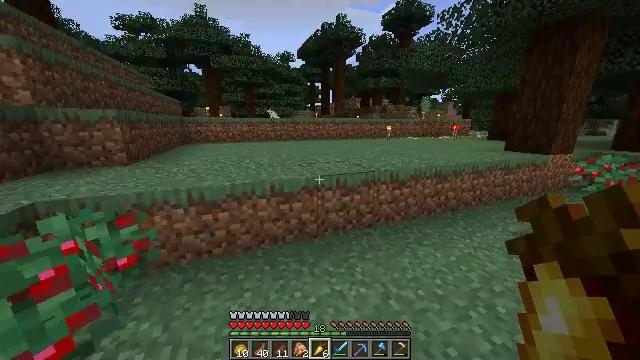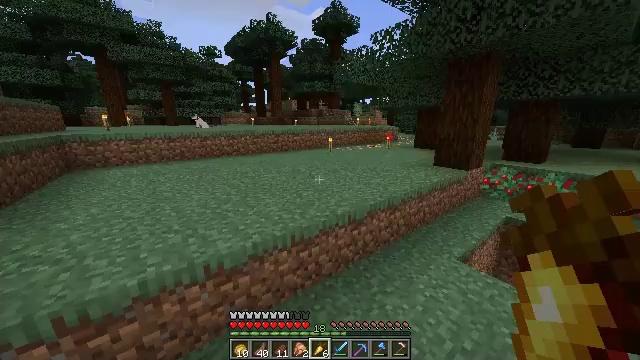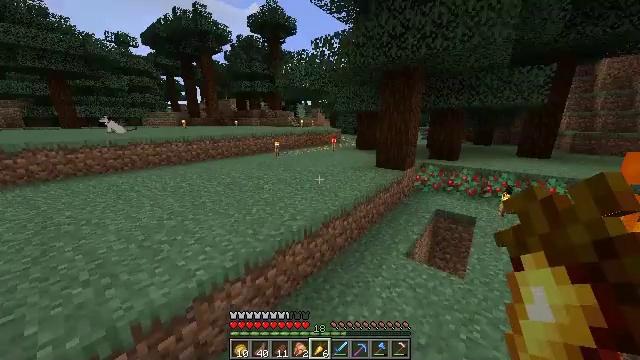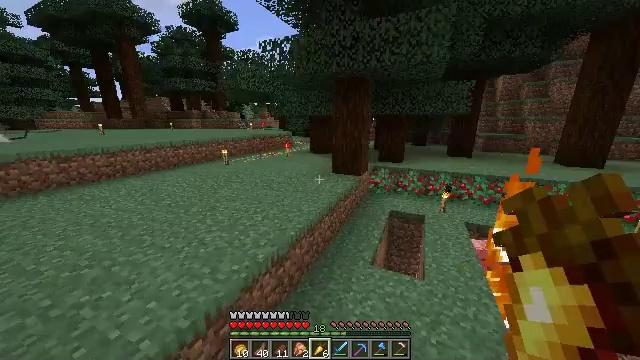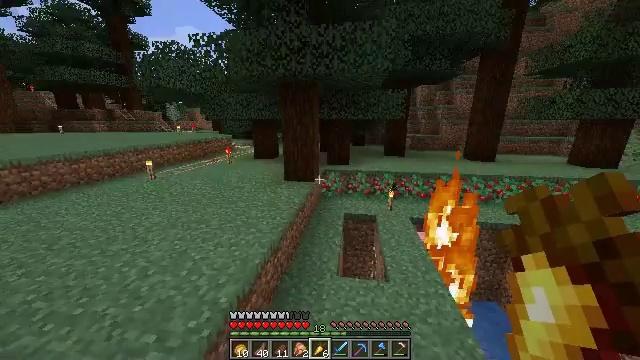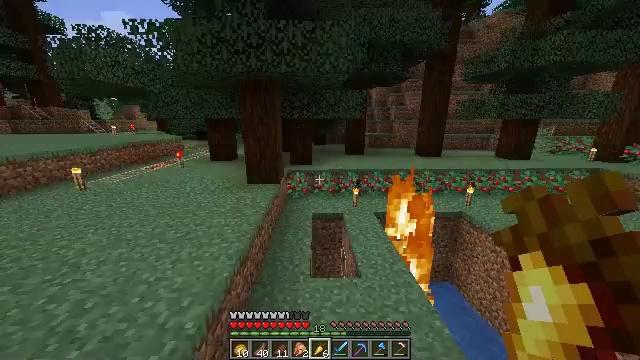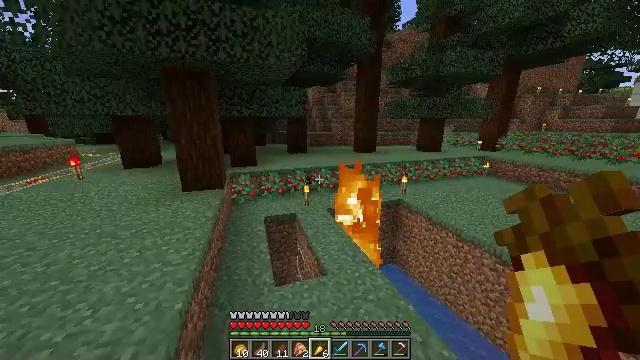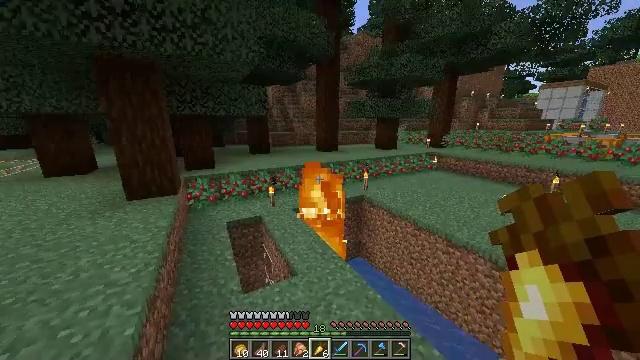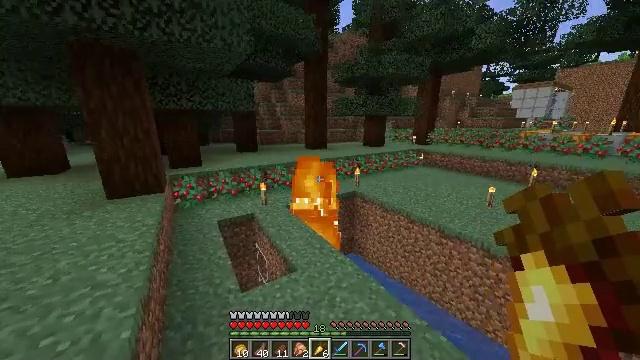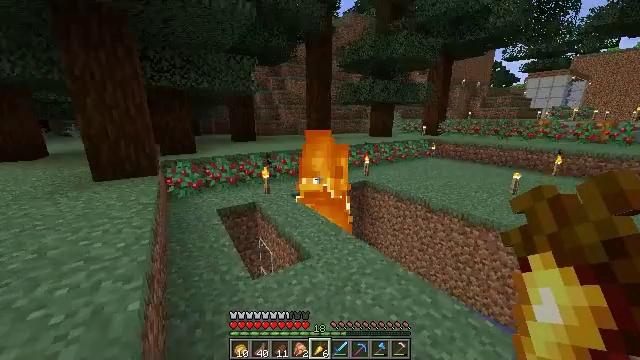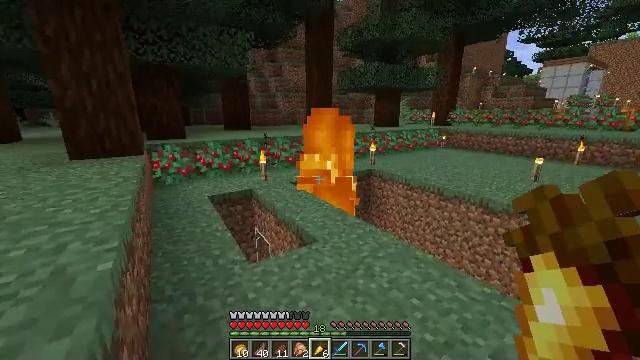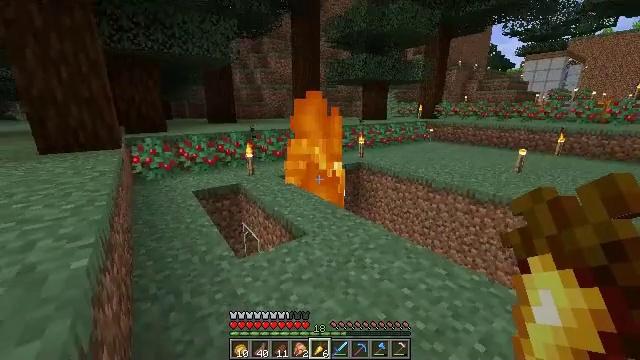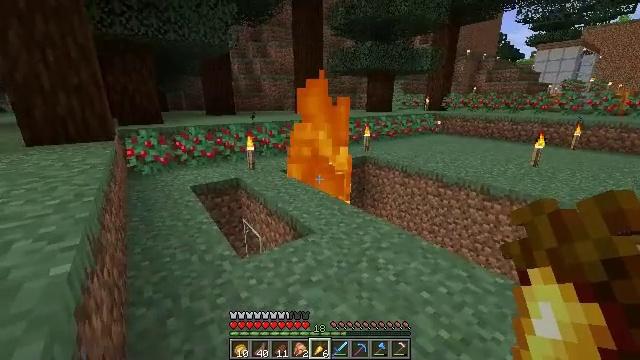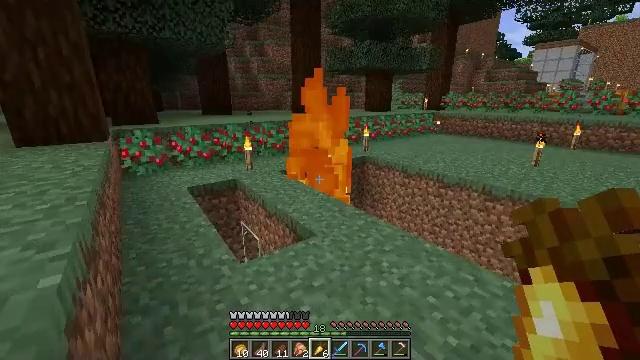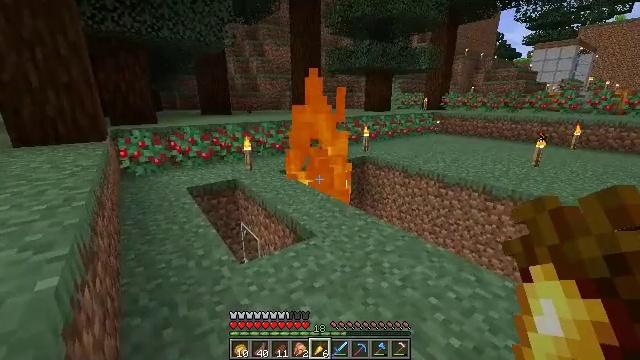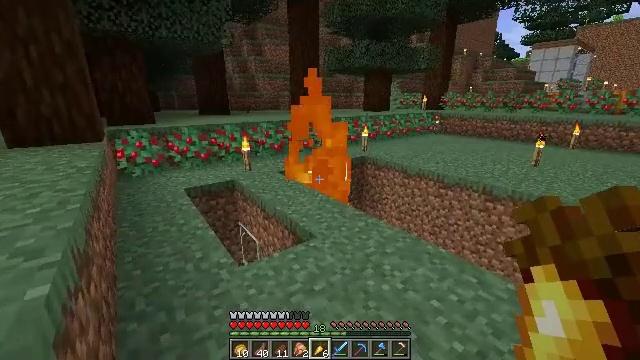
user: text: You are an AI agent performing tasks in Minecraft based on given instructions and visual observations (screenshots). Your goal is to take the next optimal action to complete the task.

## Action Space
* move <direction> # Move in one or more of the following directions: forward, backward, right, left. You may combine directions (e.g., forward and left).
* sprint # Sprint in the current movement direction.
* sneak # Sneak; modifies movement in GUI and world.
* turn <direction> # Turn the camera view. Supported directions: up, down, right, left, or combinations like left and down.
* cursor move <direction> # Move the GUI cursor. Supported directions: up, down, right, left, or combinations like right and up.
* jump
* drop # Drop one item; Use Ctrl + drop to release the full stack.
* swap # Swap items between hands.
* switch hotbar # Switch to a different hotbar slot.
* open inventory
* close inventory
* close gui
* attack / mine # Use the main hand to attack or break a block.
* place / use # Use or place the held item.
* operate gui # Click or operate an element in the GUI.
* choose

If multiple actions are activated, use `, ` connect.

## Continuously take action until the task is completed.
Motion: motion action
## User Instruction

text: Get a tripwire hook by using iron ingot, stick, and wooden plank at the crafting table.
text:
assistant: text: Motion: move forward, turn right, jump
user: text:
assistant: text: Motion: move forward, turn right, jump
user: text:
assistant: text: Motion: move forward, turn right
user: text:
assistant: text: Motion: move forward, turn right
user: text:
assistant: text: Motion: move forward, turn right
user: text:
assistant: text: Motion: move forward, turn right
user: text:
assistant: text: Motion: move forward, turn right
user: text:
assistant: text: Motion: turn right
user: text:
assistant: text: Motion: no_op
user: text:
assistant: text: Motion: no_op
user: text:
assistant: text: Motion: turn right and down
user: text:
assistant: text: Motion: no_op
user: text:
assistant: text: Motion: no_op
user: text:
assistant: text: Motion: no_op
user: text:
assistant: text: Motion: move forward
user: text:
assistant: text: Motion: move forward, turn right
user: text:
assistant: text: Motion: move forward, turn right
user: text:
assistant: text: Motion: move forward, turn down
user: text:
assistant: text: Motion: move forward, turn left and down
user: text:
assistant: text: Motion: move forward, turn left and down
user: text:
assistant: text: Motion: move forward, turn left and down
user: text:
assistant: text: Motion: move forward, turn left and down
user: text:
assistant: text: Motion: move forward, turn left and down
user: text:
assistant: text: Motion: move forward, turn left and down
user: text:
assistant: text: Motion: move forward, turn left and down
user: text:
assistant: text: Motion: move forward, turn left and down
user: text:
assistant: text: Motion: move forward, turn left and down
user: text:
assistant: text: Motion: move forward, turn left and down
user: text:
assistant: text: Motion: move forward, turn left and down
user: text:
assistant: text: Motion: no_op